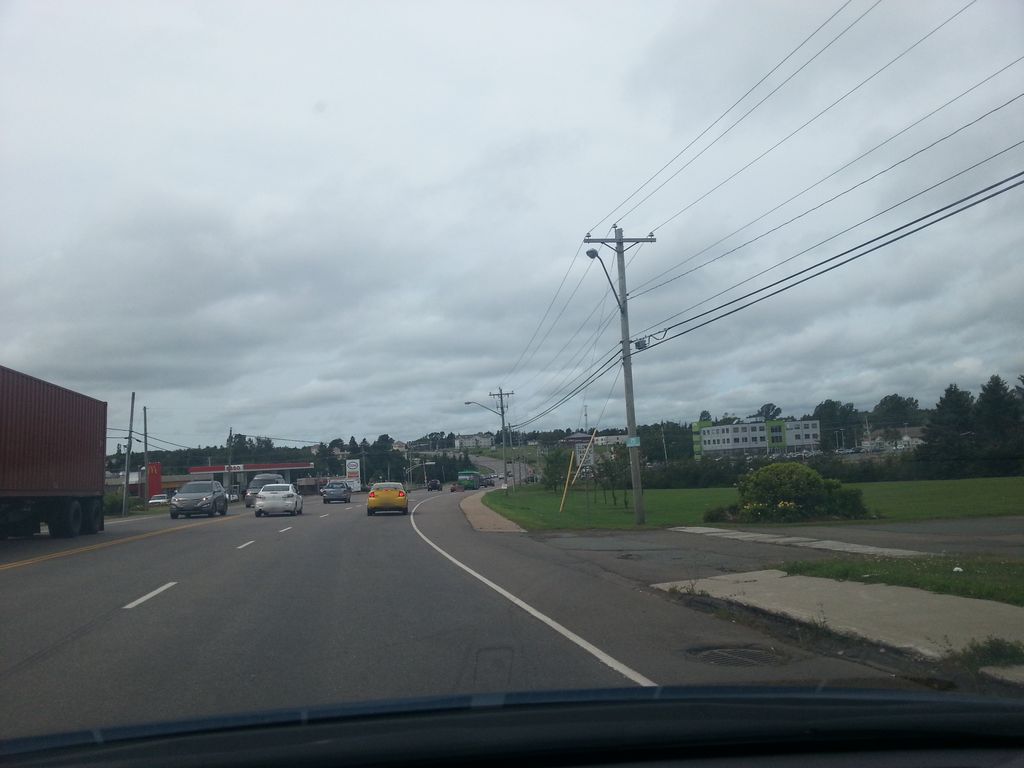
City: charlottetown